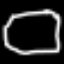
Label: octagon